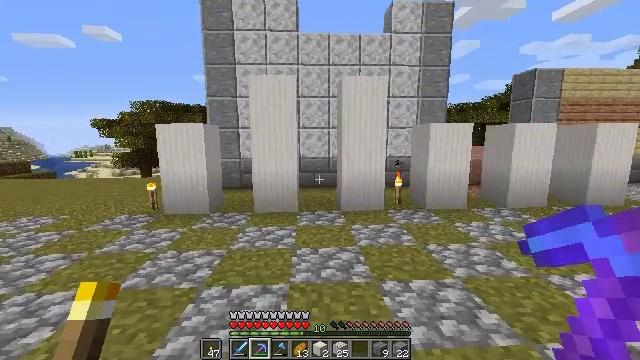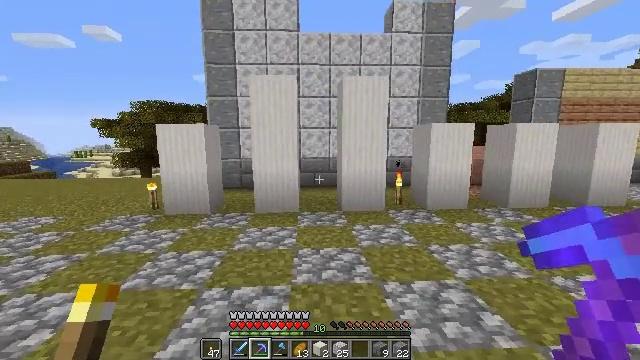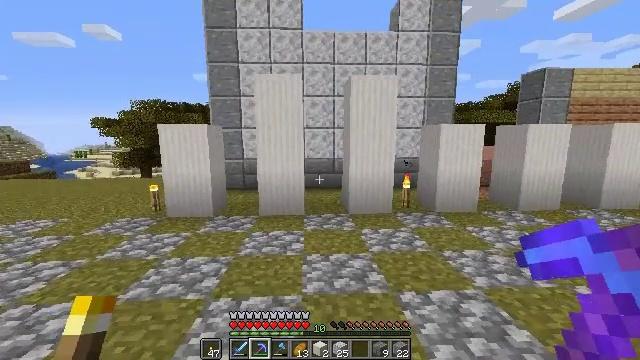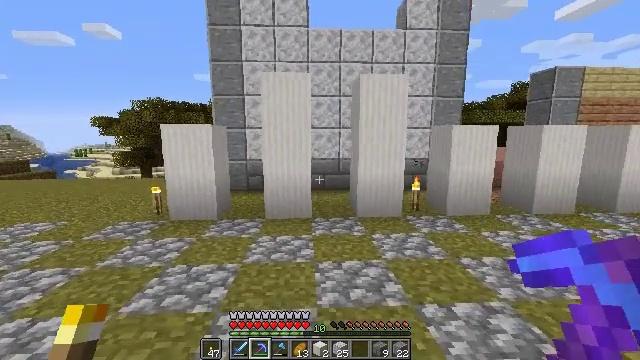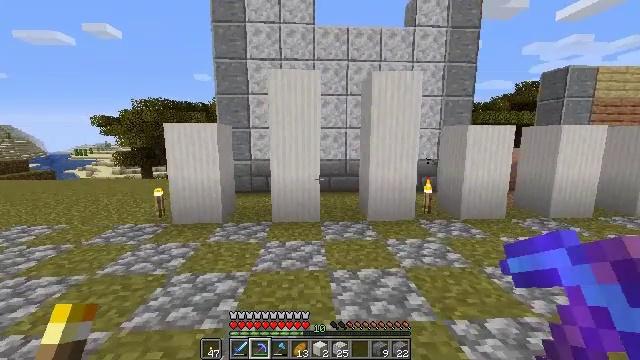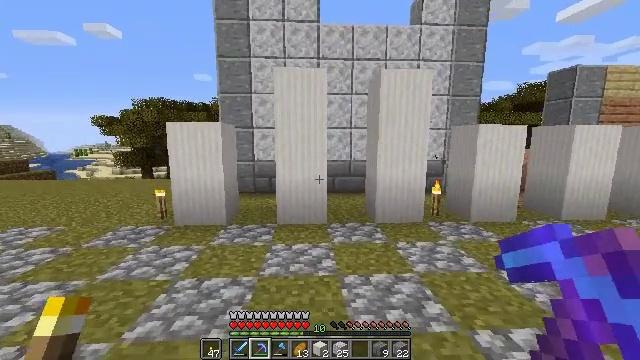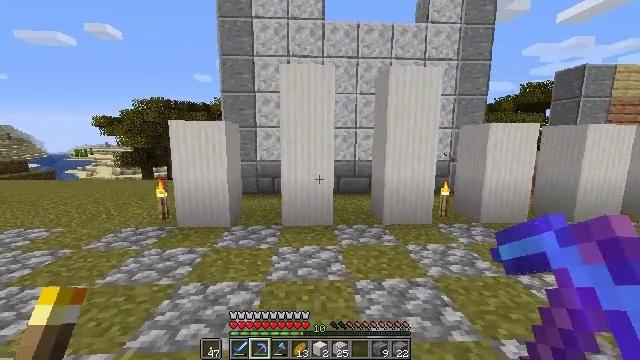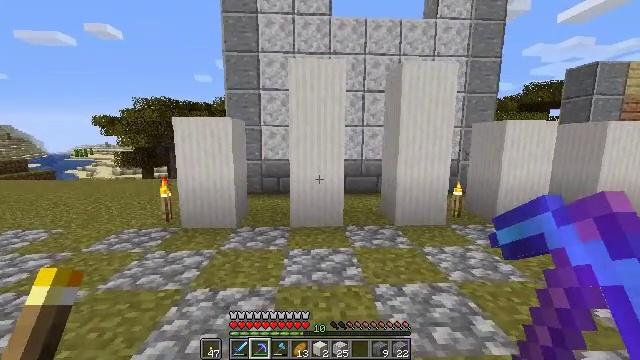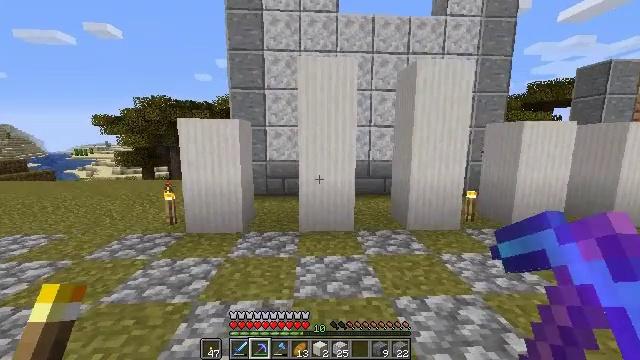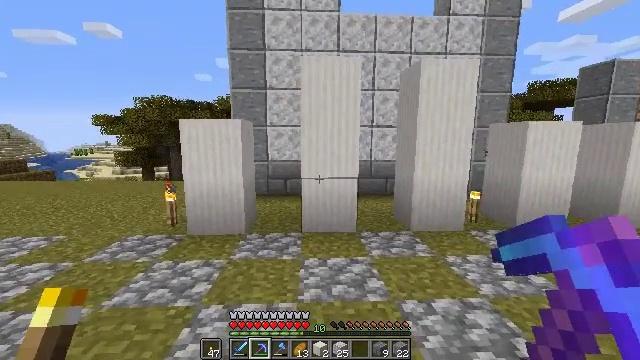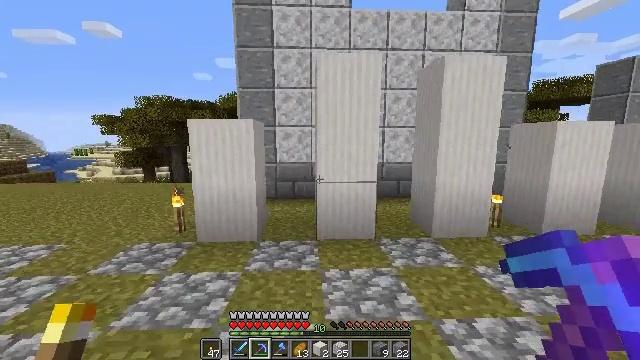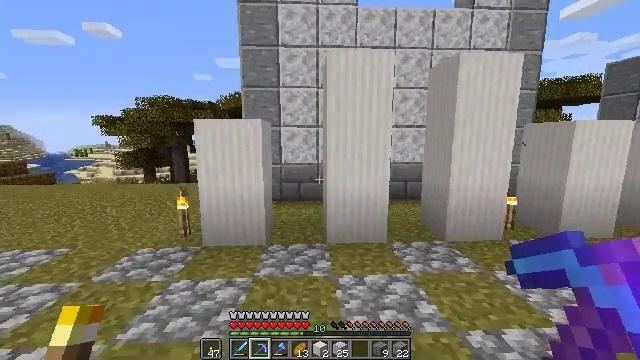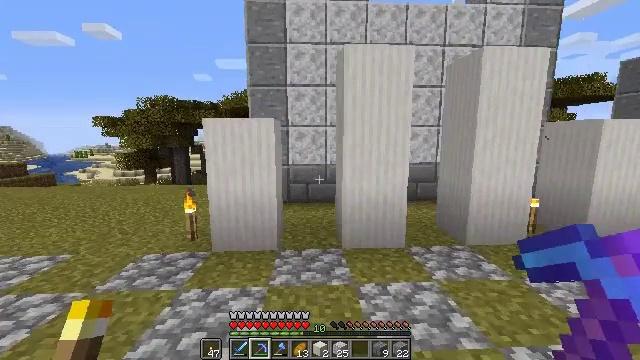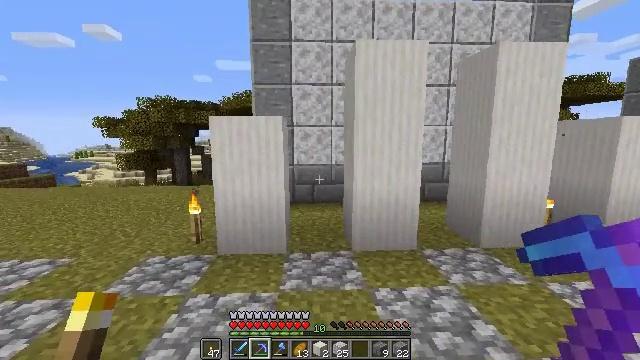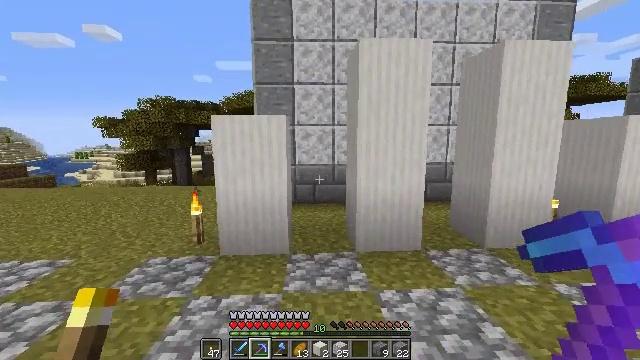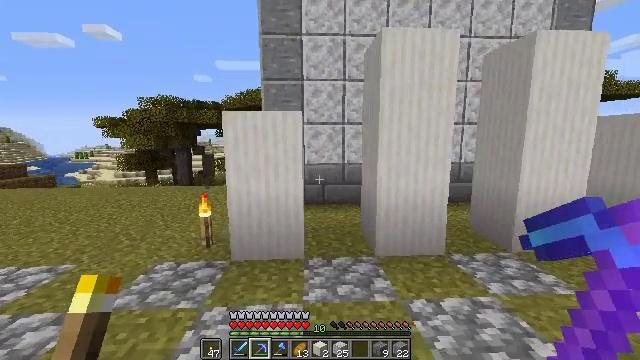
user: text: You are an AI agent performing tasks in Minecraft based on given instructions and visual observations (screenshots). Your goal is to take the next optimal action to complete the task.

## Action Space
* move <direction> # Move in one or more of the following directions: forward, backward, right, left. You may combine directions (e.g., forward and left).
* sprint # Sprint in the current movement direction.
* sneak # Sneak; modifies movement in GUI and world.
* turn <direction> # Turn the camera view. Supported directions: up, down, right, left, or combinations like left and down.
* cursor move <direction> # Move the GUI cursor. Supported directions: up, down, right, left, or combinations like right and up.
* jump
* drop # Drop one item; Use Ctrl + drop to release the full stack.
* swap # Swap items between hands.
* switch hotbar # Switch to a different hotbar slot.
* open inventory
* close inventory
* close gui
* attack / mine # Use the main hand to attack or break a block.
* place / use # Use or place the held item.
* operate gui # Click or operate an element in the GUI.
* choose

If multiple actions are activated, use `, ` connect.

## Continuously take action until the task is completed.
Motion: motion action
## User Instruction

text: Break the quartz pillar block.
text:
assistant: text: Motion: move forward and move left
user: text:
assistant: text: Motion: move forward and move left
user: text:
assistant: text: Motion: move forward and move left
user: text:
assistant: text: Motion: move forward and move left
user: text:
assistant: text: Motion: move forward and move left
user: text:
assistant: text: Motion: move forward and move left
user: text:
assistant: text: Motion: move forward and move left
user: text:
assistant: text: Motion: move forward and move left
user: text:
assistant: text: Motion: move forward and move left
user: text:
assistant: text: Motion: move forward and move left
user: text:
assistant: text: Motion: move forward and move left
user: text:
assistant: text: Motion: move forward and move left
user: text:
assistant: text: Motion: move forward and move left
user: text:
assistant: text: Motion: move forward and move left
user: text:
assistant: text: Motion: move forward and move left
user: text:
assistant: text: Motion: move forward and move left
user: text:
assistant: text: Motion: move forward and move left
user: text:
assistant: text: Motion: move forward and move left
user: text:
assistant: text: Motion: move forward and move left
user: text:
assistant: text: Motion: move forward and move left
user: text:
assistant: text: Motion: move forward and move left
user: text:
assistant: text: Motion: move forward and move left
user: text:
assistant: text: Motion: move forward and move left
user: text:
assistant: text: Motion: move forward and move left
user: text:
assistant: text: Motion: move forward and move left
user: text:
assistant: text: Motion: move forward and move left, turn right and up
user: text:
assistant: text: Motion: move forward, turn right and up
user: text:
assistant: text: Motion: move forward and move right, turn right and up
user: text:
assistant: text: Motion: move forward and move right, turn right
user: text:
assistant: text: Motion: move forward and move right, turn right